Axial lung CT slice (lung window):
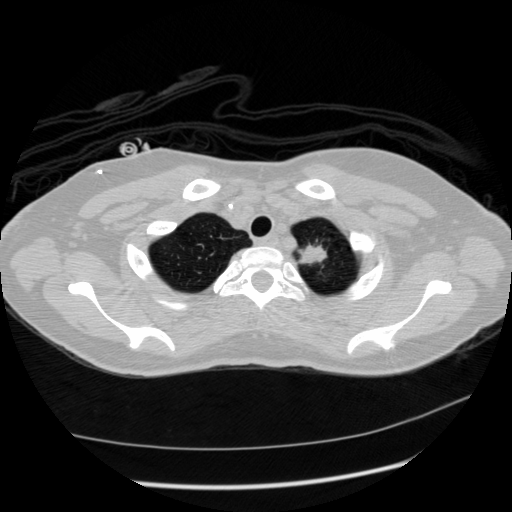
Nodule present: yes
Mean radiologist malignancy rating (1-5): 4.25